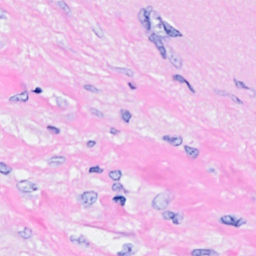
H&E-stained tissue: Breast